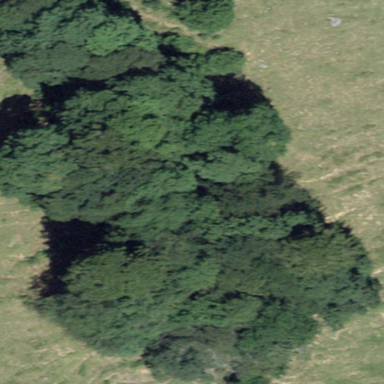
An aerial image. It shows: Forest area.